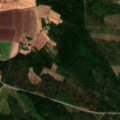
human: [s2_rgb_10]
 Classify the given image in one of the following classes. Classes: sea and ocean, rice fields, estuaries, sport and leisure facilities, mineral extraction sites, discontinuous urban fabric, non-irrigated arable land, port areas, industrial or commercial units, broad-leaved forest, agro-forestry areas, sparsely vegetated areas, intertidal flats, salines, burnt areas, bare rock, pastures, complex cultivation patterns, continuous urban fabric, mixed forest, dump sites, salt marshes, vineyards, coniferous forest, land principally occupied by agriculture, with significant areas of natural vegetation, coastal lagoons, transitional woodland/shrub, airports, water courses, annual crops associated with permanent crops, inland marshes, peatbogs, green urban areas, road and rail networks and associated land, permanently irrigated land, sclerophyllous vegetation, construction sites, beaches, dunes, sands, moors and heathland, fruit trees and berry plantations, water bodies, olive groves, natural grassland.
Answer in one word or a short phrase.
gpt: non-irrigated arable land, coniferous forest, mixed forest